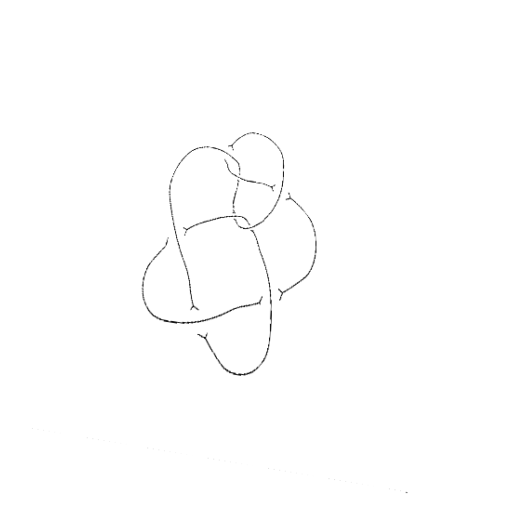
Crossing number: 8